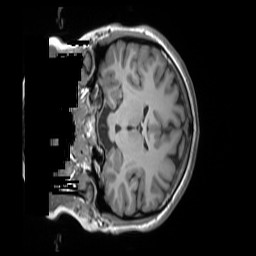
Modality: T1w
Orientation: coronal
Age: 28
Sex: female
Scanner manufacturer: siemens
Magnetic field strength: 3 T
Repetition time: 1.55 s
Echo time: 0.00234 s